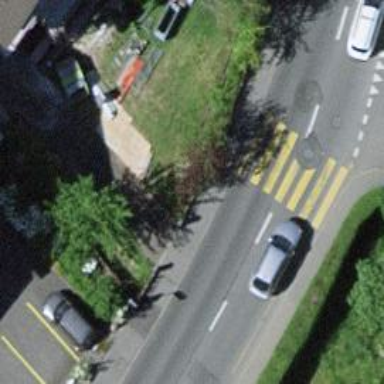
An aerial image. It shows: Kerb serving as barrier.